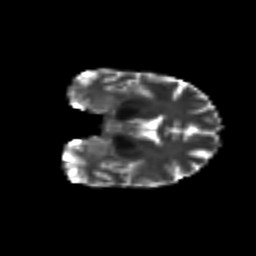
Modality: T2w
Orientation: coronal
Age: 48
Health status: ill
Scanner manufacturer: philips
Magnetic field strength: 3 T
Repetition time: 9 s
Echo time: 0.127 s